Question: The key I want right now is the GPU DeviceDesc key, but it seems that every regedit path to the key is unique, for instance:
'''
Computer\HKEY_LOCAL_MACHINE\SYSTEM\ControlSet001\Enum\PCI\VEN_10DE&DEV_1C03&SUBSYS_85B61043&REV_A1&1c3d25bb&0&0019
'''
Which doesn't seems like the path everyone is getting.

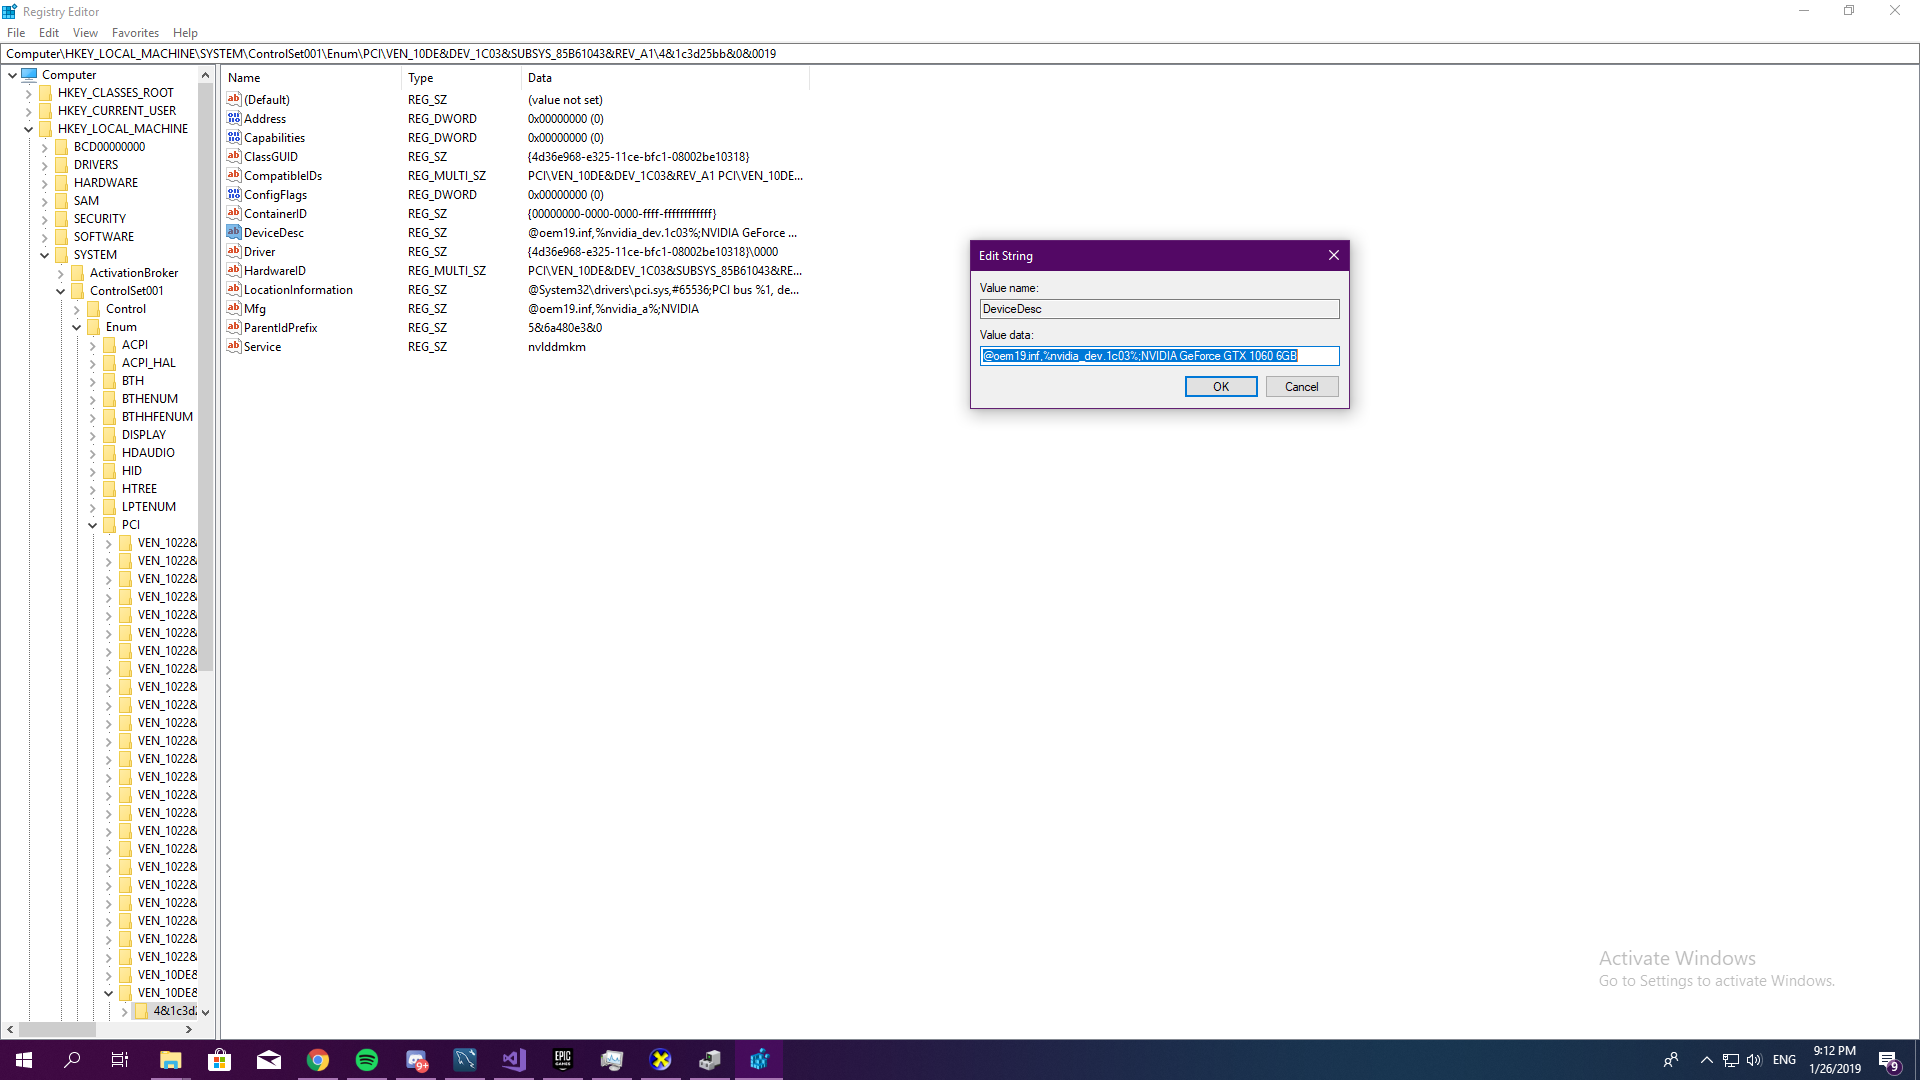
Answer: According to the microsoft documentation:
> The HKLM\SYSTEM\CurrentControlSet\Enum registry tree contains information about the devices on the system. The PnP manager creates a subkey for each device, with a name in the form of HKLM\SYSTEM\CurrentControlSet\Enum\Enumerator\deviceID. Under each of these keys is a subkey for each device instance present on the system. This subkey has information such as the device description, hardware IDs, compatible IDs, and resource requirements. Drivers and user-mode Device Installation Components must use system-supplied functions, such as IoGetDeviceProperty and SetupDiGetDeviceRegistryProperty, to extract information from this tree. Drivers and Windows applications must not access the Enum tree directly. You can view the Enum tree directly by using Registry Editor when you debug drivers.
Source: <URL>
You can search for keys as follow:
'''
RegistryKey OurKey = Registry.LocalMachine;
OurKey = OurKey.OpenSubKey(@"HKLM\SYSTEM\CurrentControlSet\Enum", true);
foreach (string Keyname in OurKey.GetSubKeyNames())
{
RegistryKey key = OurKey.OpenSubKey(Keyname);
MessageBox.Show(key.GetValue("KEY_NAME").ToString()); // Replace KEY_NAME with what you're looking for
}
'''